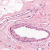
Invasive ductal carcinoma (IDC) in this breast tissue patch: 0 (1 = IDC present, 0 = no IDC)